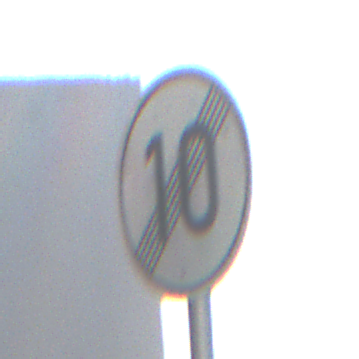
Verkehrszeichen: EndeGeschwindigkeit10
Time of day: MorningAfternoon
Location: Outdoor (Urban)
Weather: Clear
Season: NotSpecified
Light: Natural